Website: bh-photo
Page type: customer-info-address
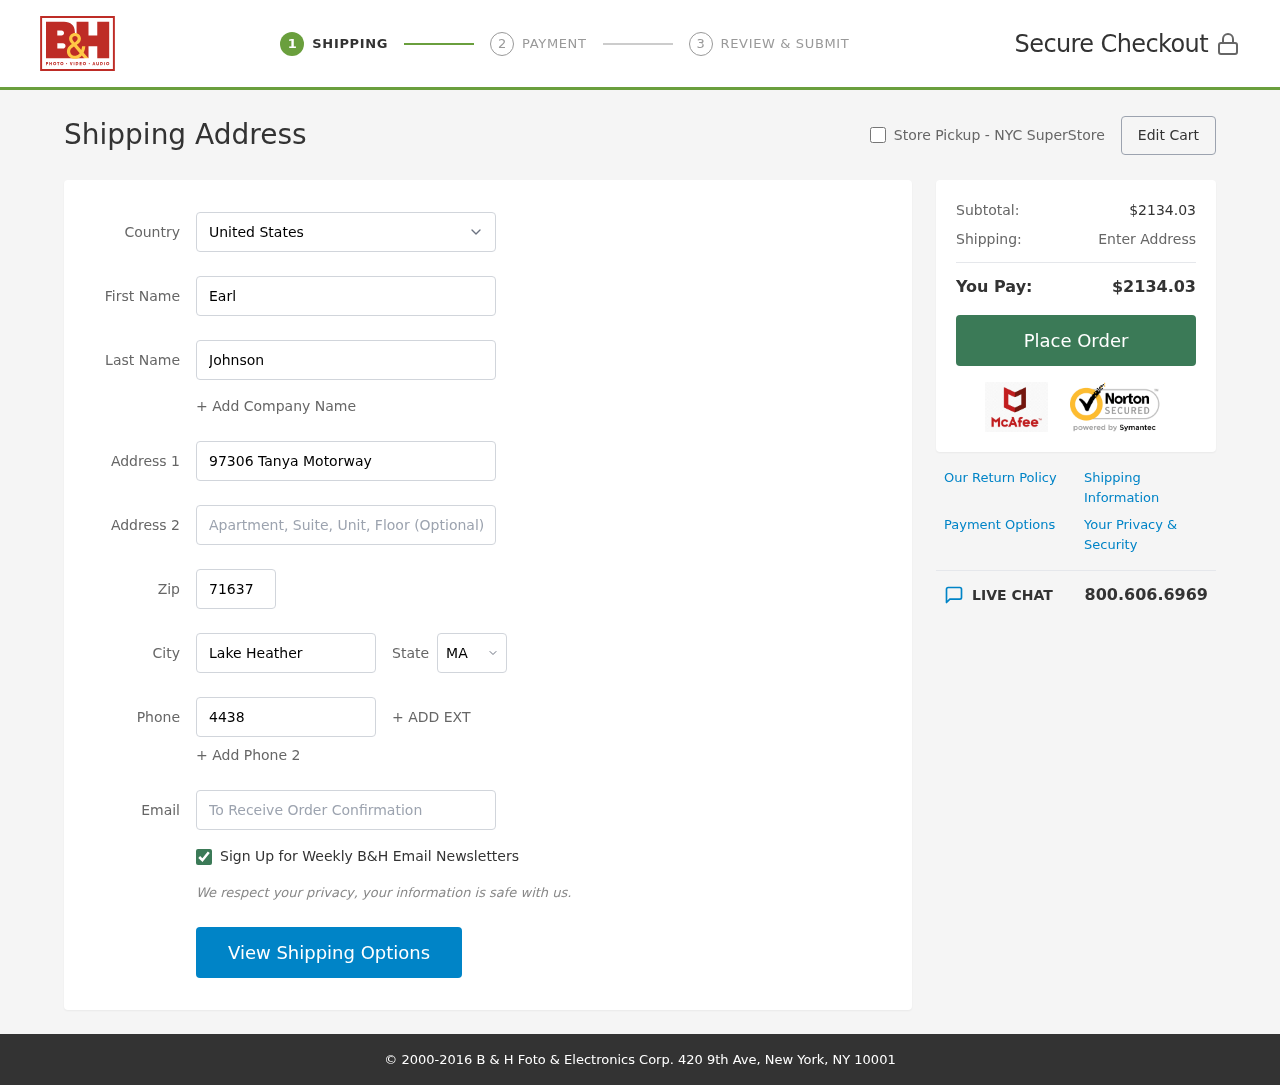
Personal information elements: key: PII_CITY
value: Lake Heather
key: PII_COUNTRY
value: United States
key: PII_EMAIL
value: earl.johnson@yahoo.com
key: PII_FIRSTNAME
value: Earl
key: PII_LASTNAME
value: Johnson
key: PII_PHONE
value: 4438482677
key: PII_POSTCODE
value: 71637
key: PII_STATE_ABBR
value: MA
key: PII_STREET
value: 97306 Tanya Motorway
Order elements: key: ORDER_SUBTOTAL
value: $2134.03
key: ORDER_TOTAL
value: $2134.03